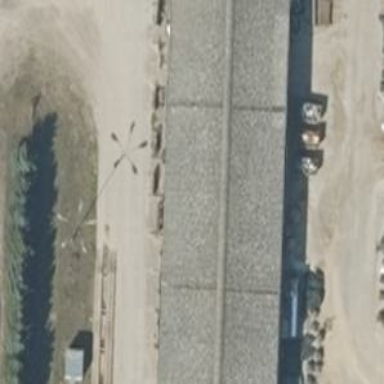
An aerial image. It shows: Gabled roof of grey-colored farm auxiliary building with its roof oriented along the structure.